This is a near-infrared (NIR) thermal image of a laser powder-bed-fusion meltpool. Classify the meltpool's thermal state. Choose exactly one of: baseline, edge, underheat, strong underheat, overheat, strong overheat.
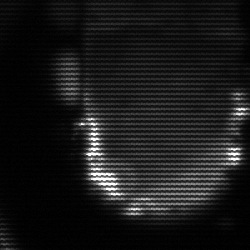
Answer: baseline